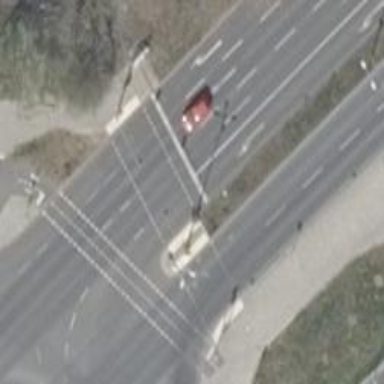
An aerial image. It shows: Primary highway with concrete surface. It is motorroad.